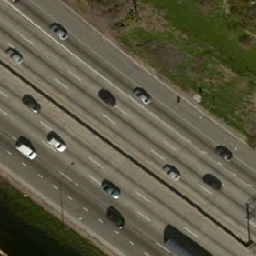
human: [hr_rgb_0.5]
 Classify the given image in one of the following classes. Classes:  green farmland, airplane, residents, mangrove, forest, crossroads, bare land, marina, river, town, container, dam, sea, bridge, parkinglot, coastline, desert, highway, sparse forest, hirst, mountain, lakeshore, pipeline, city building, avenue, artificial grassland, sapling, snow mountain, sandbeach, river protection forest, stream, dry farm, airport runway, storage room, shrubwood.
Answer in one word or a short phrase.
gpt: highway